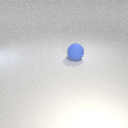
large blue rubber sphere